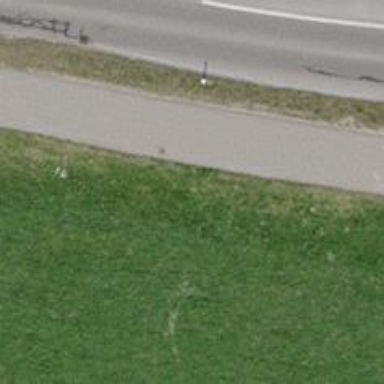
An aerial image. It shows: Asphalt sidewalk path.